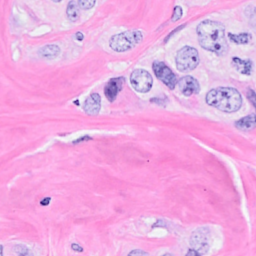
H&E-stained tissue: Breast